Interaction volume radius: 10 \u00c5
Interaction volume height: 25 \u00c5
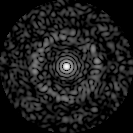
Disorder parameter: 0.8438